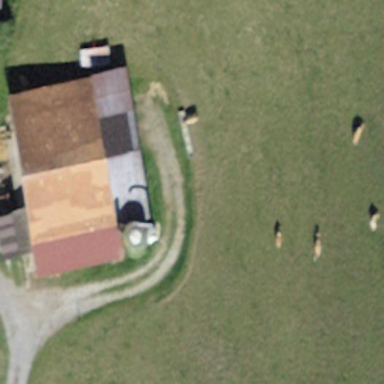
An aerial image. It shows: Rural barn.